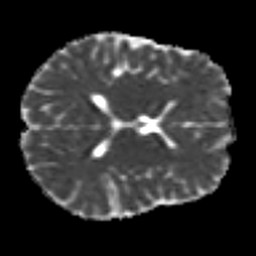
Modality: MD
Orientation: axial
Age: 24
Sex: male
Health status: healthy
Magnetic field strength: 3 T
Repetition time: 8.4 s
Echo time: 0.0926 s